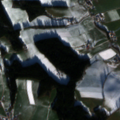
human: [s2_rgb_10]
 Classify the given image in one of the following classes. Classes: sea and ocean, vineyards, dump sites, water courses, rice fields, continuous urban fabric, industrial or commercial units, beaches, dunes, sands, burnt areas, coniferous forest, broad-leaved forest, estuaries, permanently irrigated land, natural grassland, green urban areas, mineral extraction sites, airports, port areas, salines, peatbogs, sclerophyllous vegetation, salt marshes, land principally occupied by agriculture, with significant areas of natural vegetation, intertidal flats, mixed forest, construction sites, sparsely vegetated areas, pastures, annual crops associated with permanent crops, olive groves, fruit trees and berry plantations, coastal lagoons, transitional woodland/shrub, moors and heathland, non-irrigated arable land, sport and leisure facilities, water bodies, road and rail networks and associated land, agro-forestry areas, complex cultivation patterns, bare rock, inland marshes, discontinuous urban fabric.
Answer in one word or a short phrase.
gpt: discontinuous urban fabric, pastures, land principally occupied by agriculture, with significant areas of natural vegetation, coniferous forest